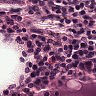
Metastatic tissue present: no